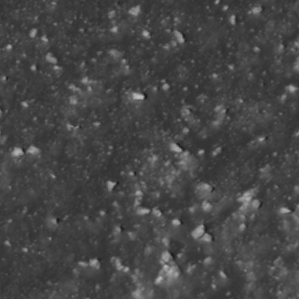
Label: non_frost